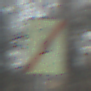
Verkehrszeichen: EndeUmleitung
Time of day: MorningAfternoon
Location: Outdoor (Suburban)
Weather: PartlyCloudy
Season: NotSpecified
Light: Natural